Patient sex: M
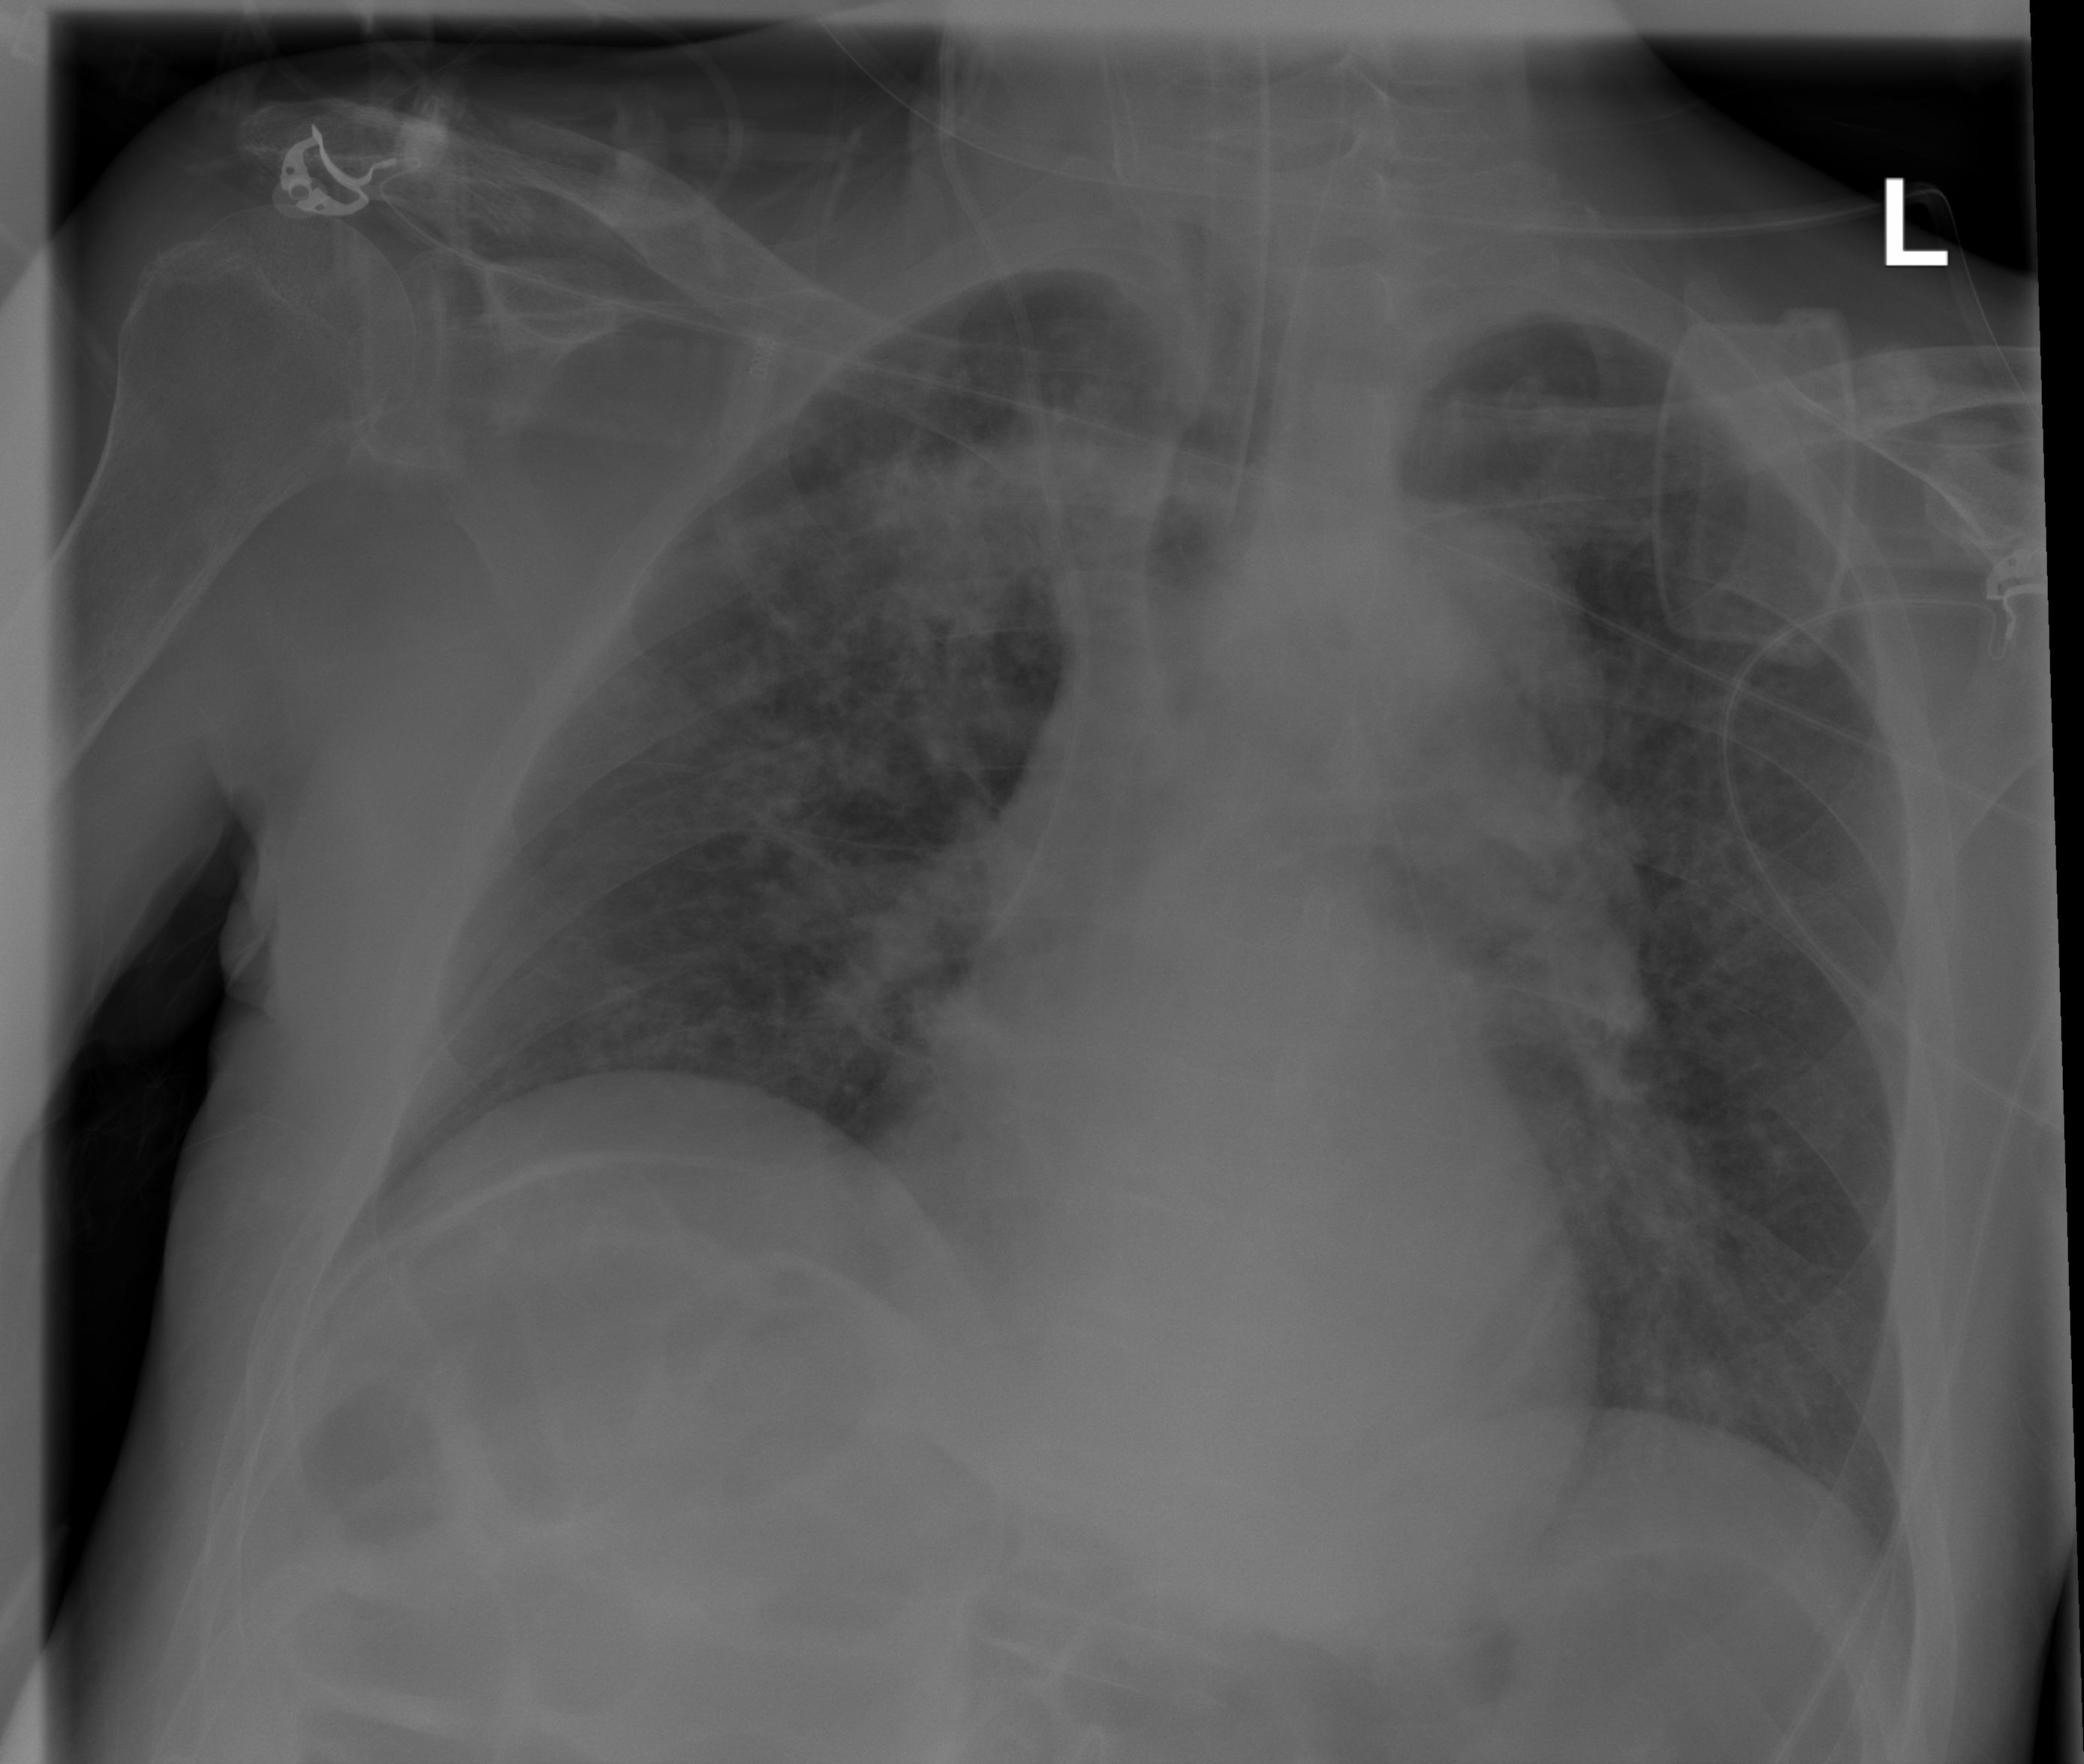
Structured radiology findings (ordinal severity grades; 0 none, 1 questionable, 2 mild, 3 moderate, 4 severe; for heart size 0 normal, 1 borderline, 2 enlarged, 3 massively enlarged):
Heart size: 0
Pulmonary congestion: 2
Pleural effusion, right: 0
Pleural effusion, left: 0
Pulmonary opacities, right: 2
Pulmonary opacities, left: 2
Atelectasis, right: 2
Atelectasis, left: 2